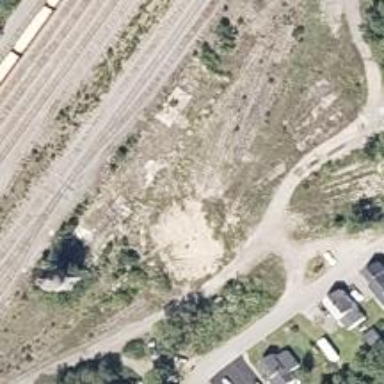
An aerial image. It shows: Disused railway yard.